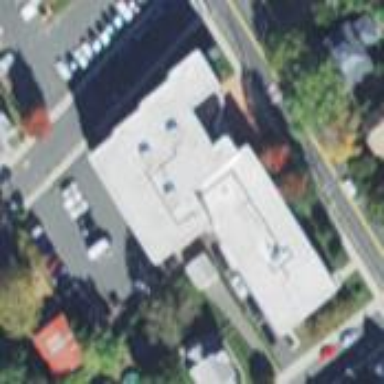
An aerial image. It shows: School.